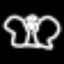
Label: angel